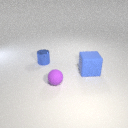
large blue rubber cube to the right of small blue metal cylinder